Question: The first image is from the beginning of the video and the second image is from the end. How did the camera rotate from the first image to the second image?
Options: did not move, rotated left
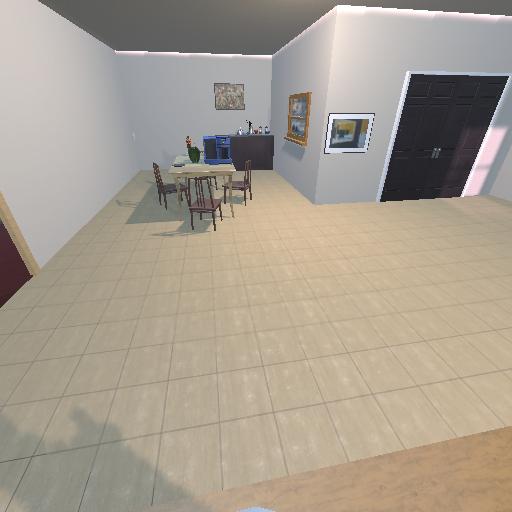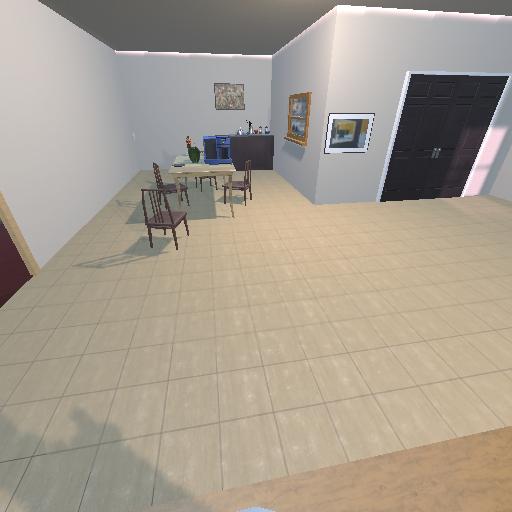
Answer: did not move